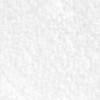
Label: no_change